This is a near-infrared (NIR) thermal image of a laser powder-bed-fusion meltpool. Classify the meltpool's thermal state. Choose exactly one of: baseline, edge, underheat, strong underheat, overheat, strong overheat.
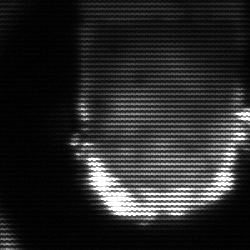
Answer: baseline